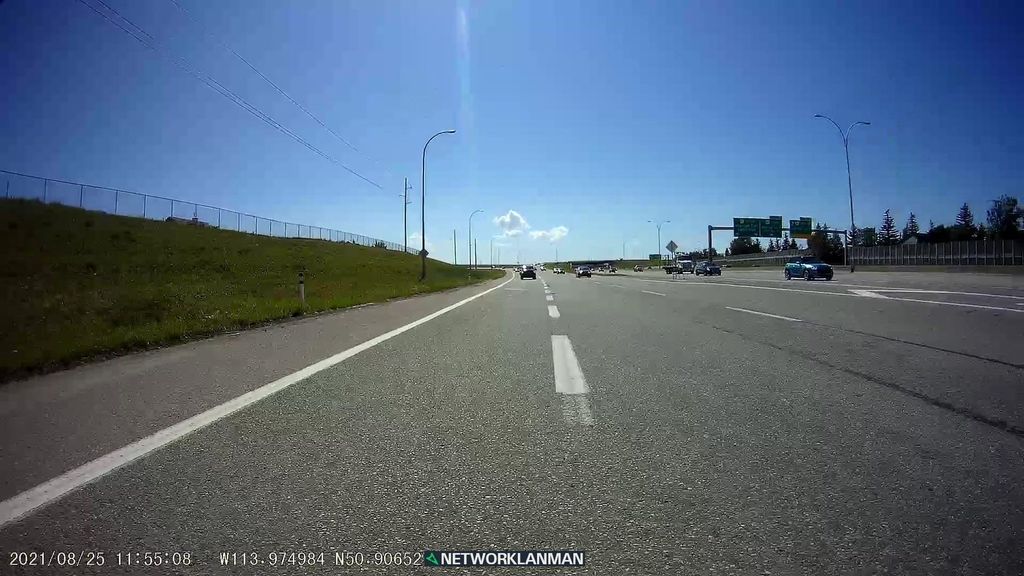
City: calgary